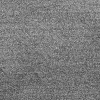
Atmospheric dust classification: dusty